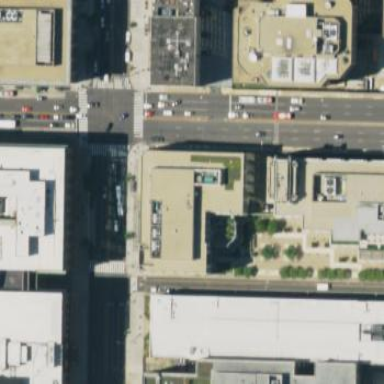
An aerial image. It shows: Office building.